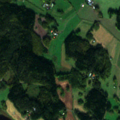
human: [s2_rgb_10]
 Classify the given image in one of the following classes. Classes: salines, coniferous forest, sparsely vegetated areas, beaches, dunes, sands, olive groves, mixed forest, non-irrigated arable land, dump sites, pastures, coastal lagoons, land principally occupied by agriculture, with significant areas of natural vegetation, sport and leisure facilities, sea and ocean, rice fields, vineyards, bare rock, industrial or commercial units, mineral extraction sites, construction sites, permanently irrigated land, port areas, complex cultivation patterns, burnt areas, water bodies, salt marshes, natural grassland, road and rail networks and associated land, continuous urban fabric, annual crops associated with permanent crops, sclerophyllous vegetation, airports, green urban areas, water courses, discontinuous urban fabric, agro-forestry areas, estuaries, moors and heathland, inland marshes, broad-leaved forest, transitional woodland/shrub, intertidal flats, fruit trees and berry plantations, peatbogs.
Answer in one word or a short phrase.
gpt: non-irrigated arable land, land principally occupied by agriculture, with significant areas of natural vegetation, coniferous forest, mixed forest